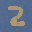
Label: 2